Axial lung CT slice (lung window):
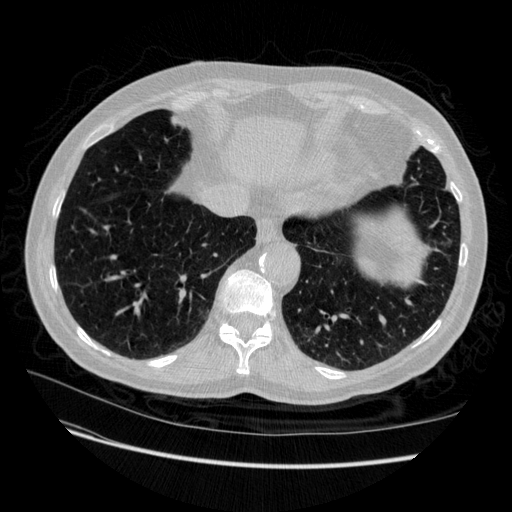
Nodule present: no